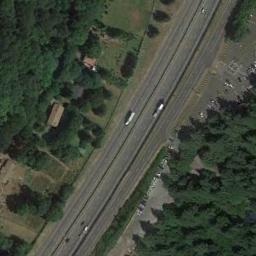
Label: freeway